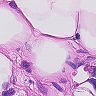
Metastatic tissue present: no